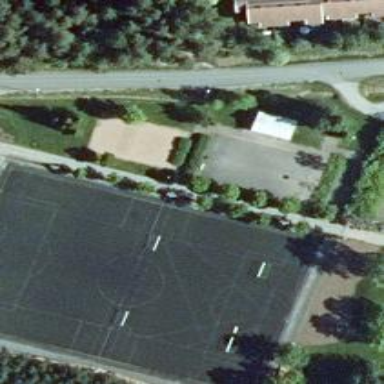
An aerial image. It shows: Multi-sport pitch with gravel surface.